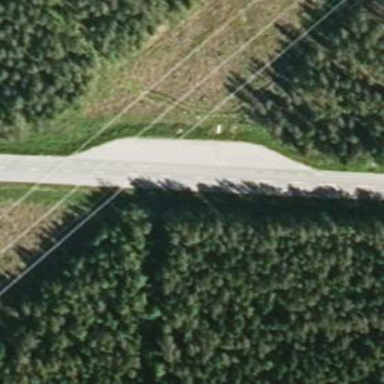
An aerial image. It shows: Rest area on the road.